Question: I have a combinatorial problem which can be treated as a network search problem. In order to visualize and use already implemented functions, I decided to use networkx package (I actually do not have enough time to implement it in other way).
My problem is unfortunately quite complex. But, I will try to ease the understanding by explaining even the simplest things. In general, I need to find out the combinations to reach the nodes where the tree is ending.
The figure below shows a trivial example:

---
In this case, 'B', 'D', 'F', 'H' are terminal nodes, whereas starting point is denoted with 'O'. So, a path combination could be:
'''
OAB
OCD
OED
OEF
OH
OGH
'''
However, I actually search for the 'shortest' or 'most favorable' paths to reach the terminal nodes. The diagram (or the edges) does not give any information about the 'cost' of the path. The cost evaluation will be done according to the results of the combinations found. Evaluating the 'actual' costs of the combinations found is computationally very expensive. Although the diagram does not yield much information, one thing is clear: in order to reach 'H', 'OH' is at any time a better choice than 'OGH'. So, the combination 'OGH' can be eliminated from the possible combinations list. It is essentially like the distance metric.
One more point, in fact, 'D' and 'F' correspond to equivalent points (they are distinct nodes but have the same meaning for my application). Such an information can however only be gained if two nodes
'''
- see each other
- see exactly the same nodes
'''
If looked at the figure carefully, it can also be recognized that 'C' and 'E' are equivalent nodes. So, to state it more specifically: the combinations of 'OCD' and 'OED' are actually the same. Once 'OCD' is added to combination-list, there is not any need to add 'OED'. It can also be seen from the figure, as D and F are the same, once 'OCD' is added to the list, there is not any need to add 'OCF'.
To sum up, the solution in this case would be:
'''
OAB
anyone of OCD, OED, OCF, OEF
OH
'''
To sketch that digram, I followed the tutorials of networkx and then created the code below:
'''
import networkx as nx
import matplotlib.pyplot as plt
graph = [('O', 'A'), ('O', 'C'), ('O', 'E'), ('O', 'G'), ('O', 'H'),
('A', 'B'), ('A', 'O'),
('B', 'A'),
('C', 'D'), ('C', 'E'), ('C', 'F'), ('C', 'O'),
('D', 'E'), ('D', 'C'), ('D', 'F'),
('E', 'C'), ('E', 'D'), ('E', 'F'), ('E', 'O'),
('F', 'C'), ('F', 'D'), ('F', 'E'),
('G', 'H'), ('G', 'O'),
('H', 'G'), ('H', 'O')]
G=nx.DiGraph()
for edge in graph:
G.add_edge(edge[0], edge[1])
pos=nx.graphviz_layout(G,prog='dot')
nx.draw(G, pos)
plt.show()
'''
So, my question is to list up such sequences using any toolbox, but preferably networkx. The first step to do is probably simplifying (or reducing) the graph before creating a Graph object. Once the simplified graph is obtained, using 'nx.all_simple_path' command, all the alternative paths can be listed. I need your help in doing such a graph reduction.
My graphs are not deep, they are generally about the same size as given in the example.
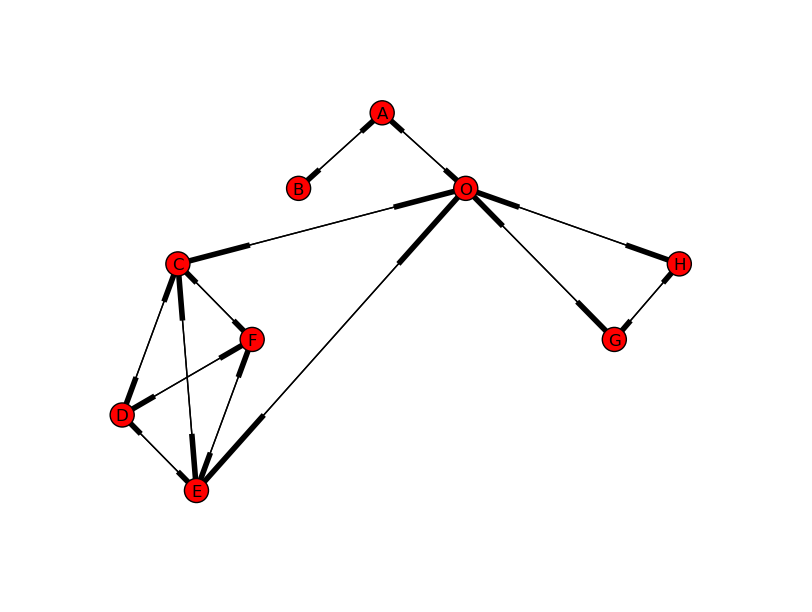
Answer: I have read the complete module handbook and I tried different search algorithms, but I couldn't find an existing implementation, or any workaround for such a specific case.
So, with the advice gained from the comments, I wrote my own simplifier and removed all of the 'redundant' nodes before creating the graph. I did it just by transforming the lists in sets and then by comparing whether they are identical. Afterwards, I created the graph and listed up all the solutions using 'nx.all_simple_paths' command. Once I got the paths, this time I searched for whether there are any paths (like 'OGH') when whose letter before the last, i.e. index [-2], is removed the resulting path ('OH') is also in the list of 'nx.all_simple_paths'. If yes, then I removed that solution out.
The script I coded is quite unorganized, and doesn't involve special techniques. Therefore, I have chosen to write the solution methodology.